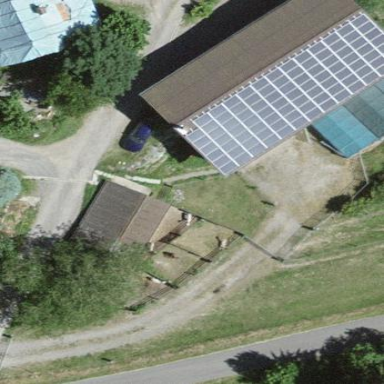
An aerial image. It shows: Shed building.